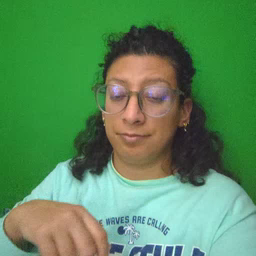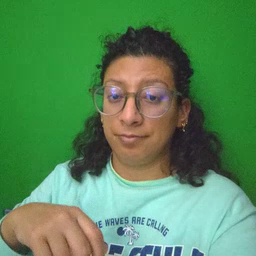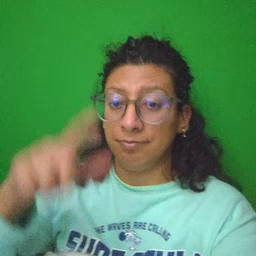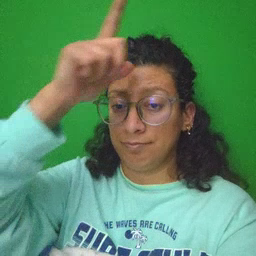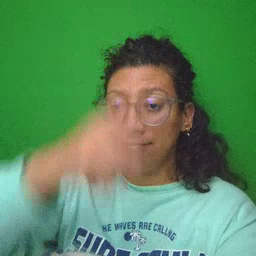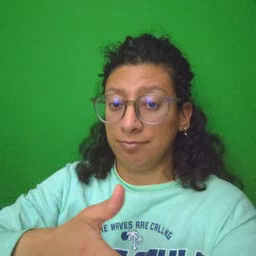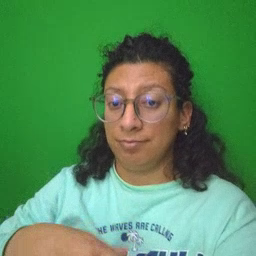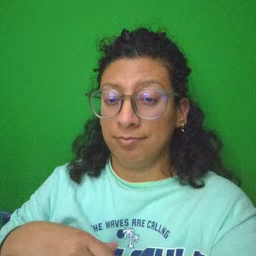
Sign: brother